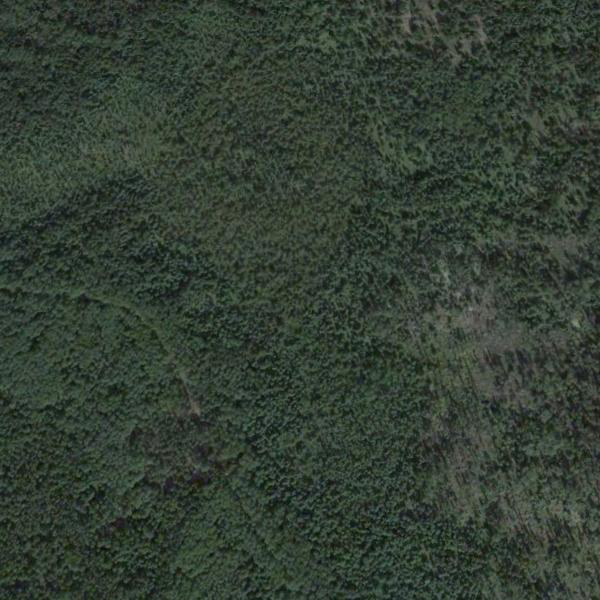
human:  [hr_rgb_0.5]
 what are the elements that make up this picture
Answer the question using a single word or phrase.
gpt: trees